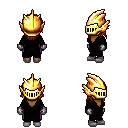
a pixel art fantasy rpg character, female body template, human, dark skin, gray robe, magenta pants, dark blonde long hairstyle, gold helm, metal gloves, white slippers, four views (front, back, left, right), 2x2 character sprite sheet, small pixel art, hard edges, no anti-aliasing